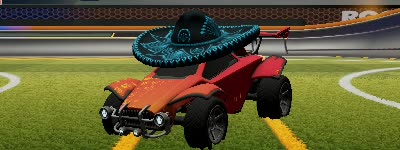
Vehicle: octane